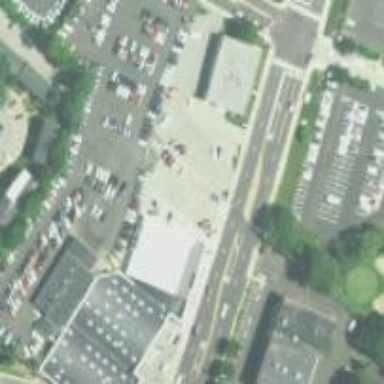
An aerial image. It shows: Retail area.